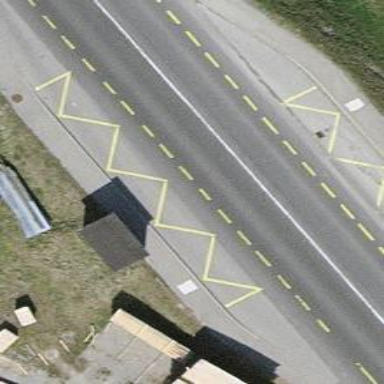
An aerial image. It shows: Bus stop with platform for public transport.